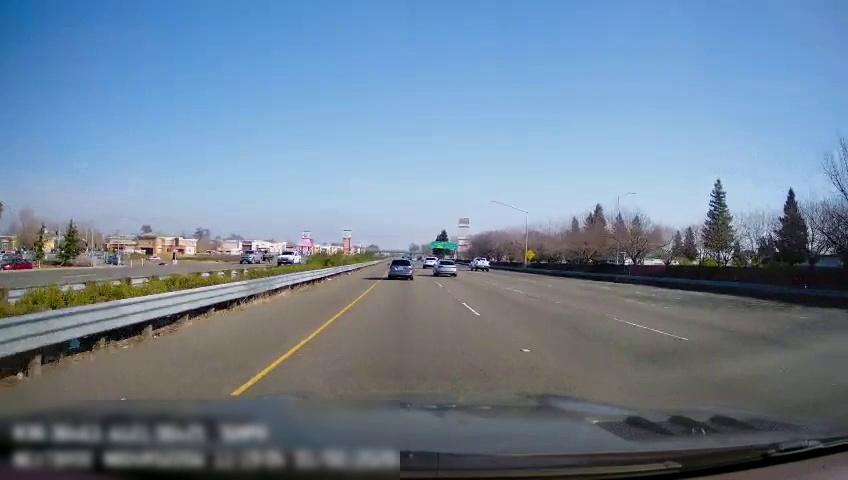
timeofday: Day
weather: Sunny
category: Drivable Space
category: Drivable Space
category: Vehicles | Car
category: Vehicles | SUV
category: Vehicles | SUV
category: Vehicles | SUV
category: Vehicles | Car
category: Vehicles | Truck
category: Lanes | Current Lane
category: Lanes | Current Lane
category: Lanes | Alternate Lane
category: Traffic | Lights
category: Traffic | Lights
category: Traffic | Signs
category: Traffic | Signs